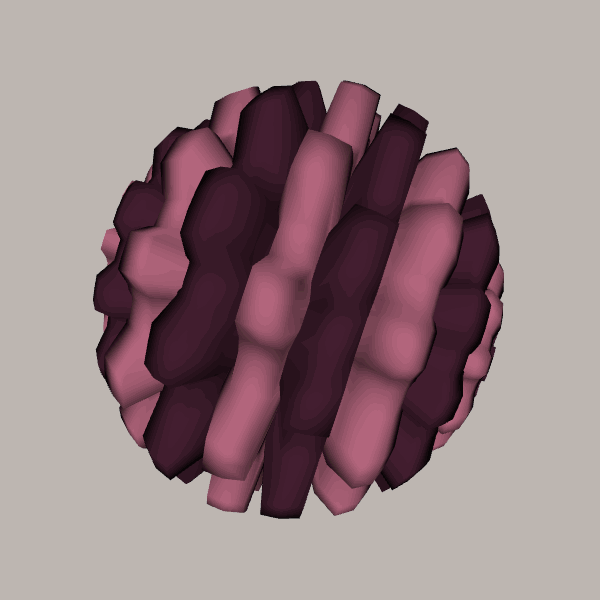
Background: light